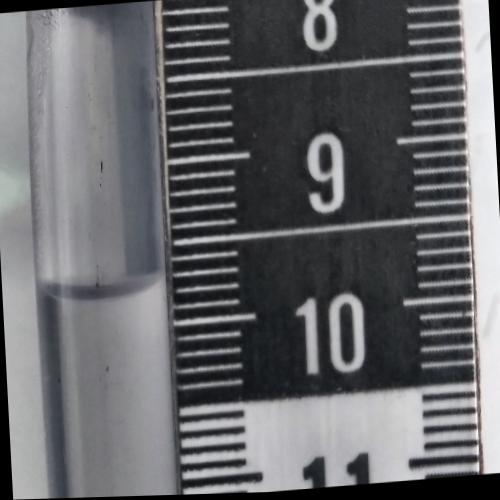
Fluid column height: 9.7 cm